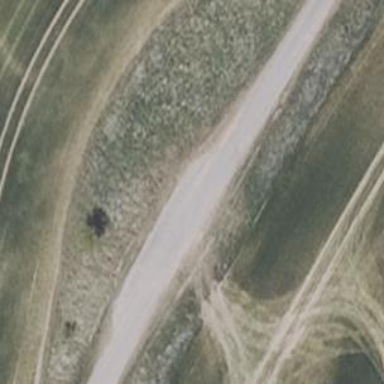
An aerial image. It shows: Passing place on the road.